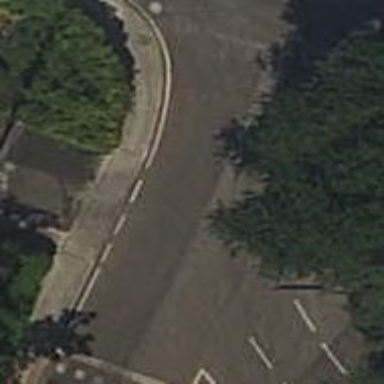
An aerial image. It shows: Tertiary_link road with asphalt surface.